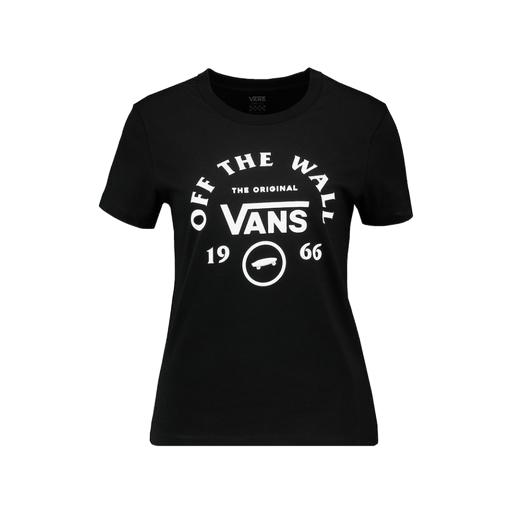
slim crew tee, v tee, crew tee, white background